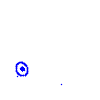
Particle: electron